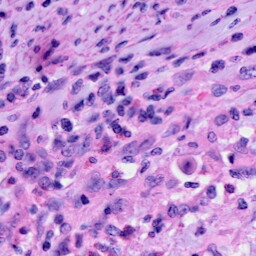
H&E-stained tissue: Cervix